Field crop: tomato
Growth stage: 1
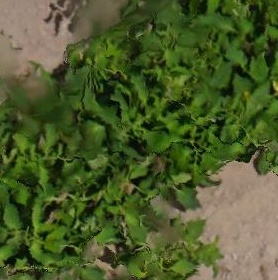
Species: tomato